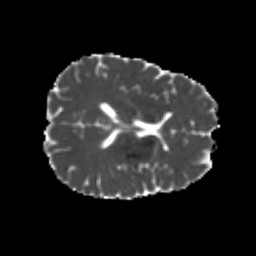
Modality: MD
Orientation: axial
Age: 24
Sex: male
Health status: healthy
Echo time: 0.074 s